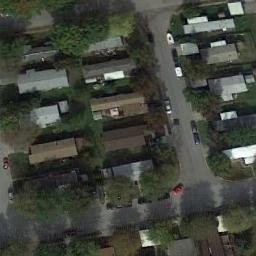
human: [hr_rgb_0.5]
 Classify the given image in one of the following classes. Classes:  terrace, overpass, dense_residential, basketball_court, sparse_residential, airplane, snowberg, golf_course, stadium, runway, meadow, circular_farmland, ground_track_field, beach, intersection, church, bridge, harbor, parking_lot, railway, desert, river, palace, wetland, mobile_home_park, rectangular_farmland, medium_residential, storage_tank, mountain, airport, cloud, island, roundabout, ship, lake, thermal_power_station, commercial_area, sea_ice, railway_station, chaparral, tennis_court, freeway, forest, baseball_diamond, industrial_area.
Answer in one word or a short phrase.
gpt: mobile_home_park